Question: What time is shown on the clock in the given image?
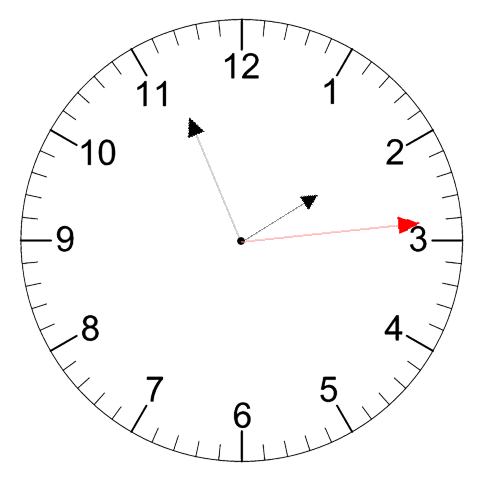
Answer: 01:56:14